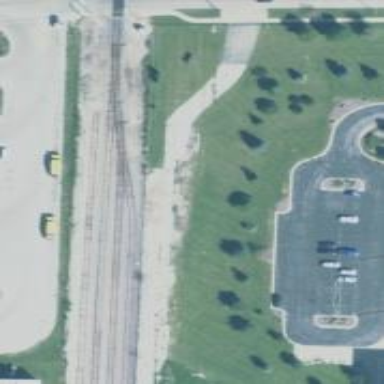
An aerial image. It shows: Railway yard in service.